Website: ulta-beauty
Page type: account-selection
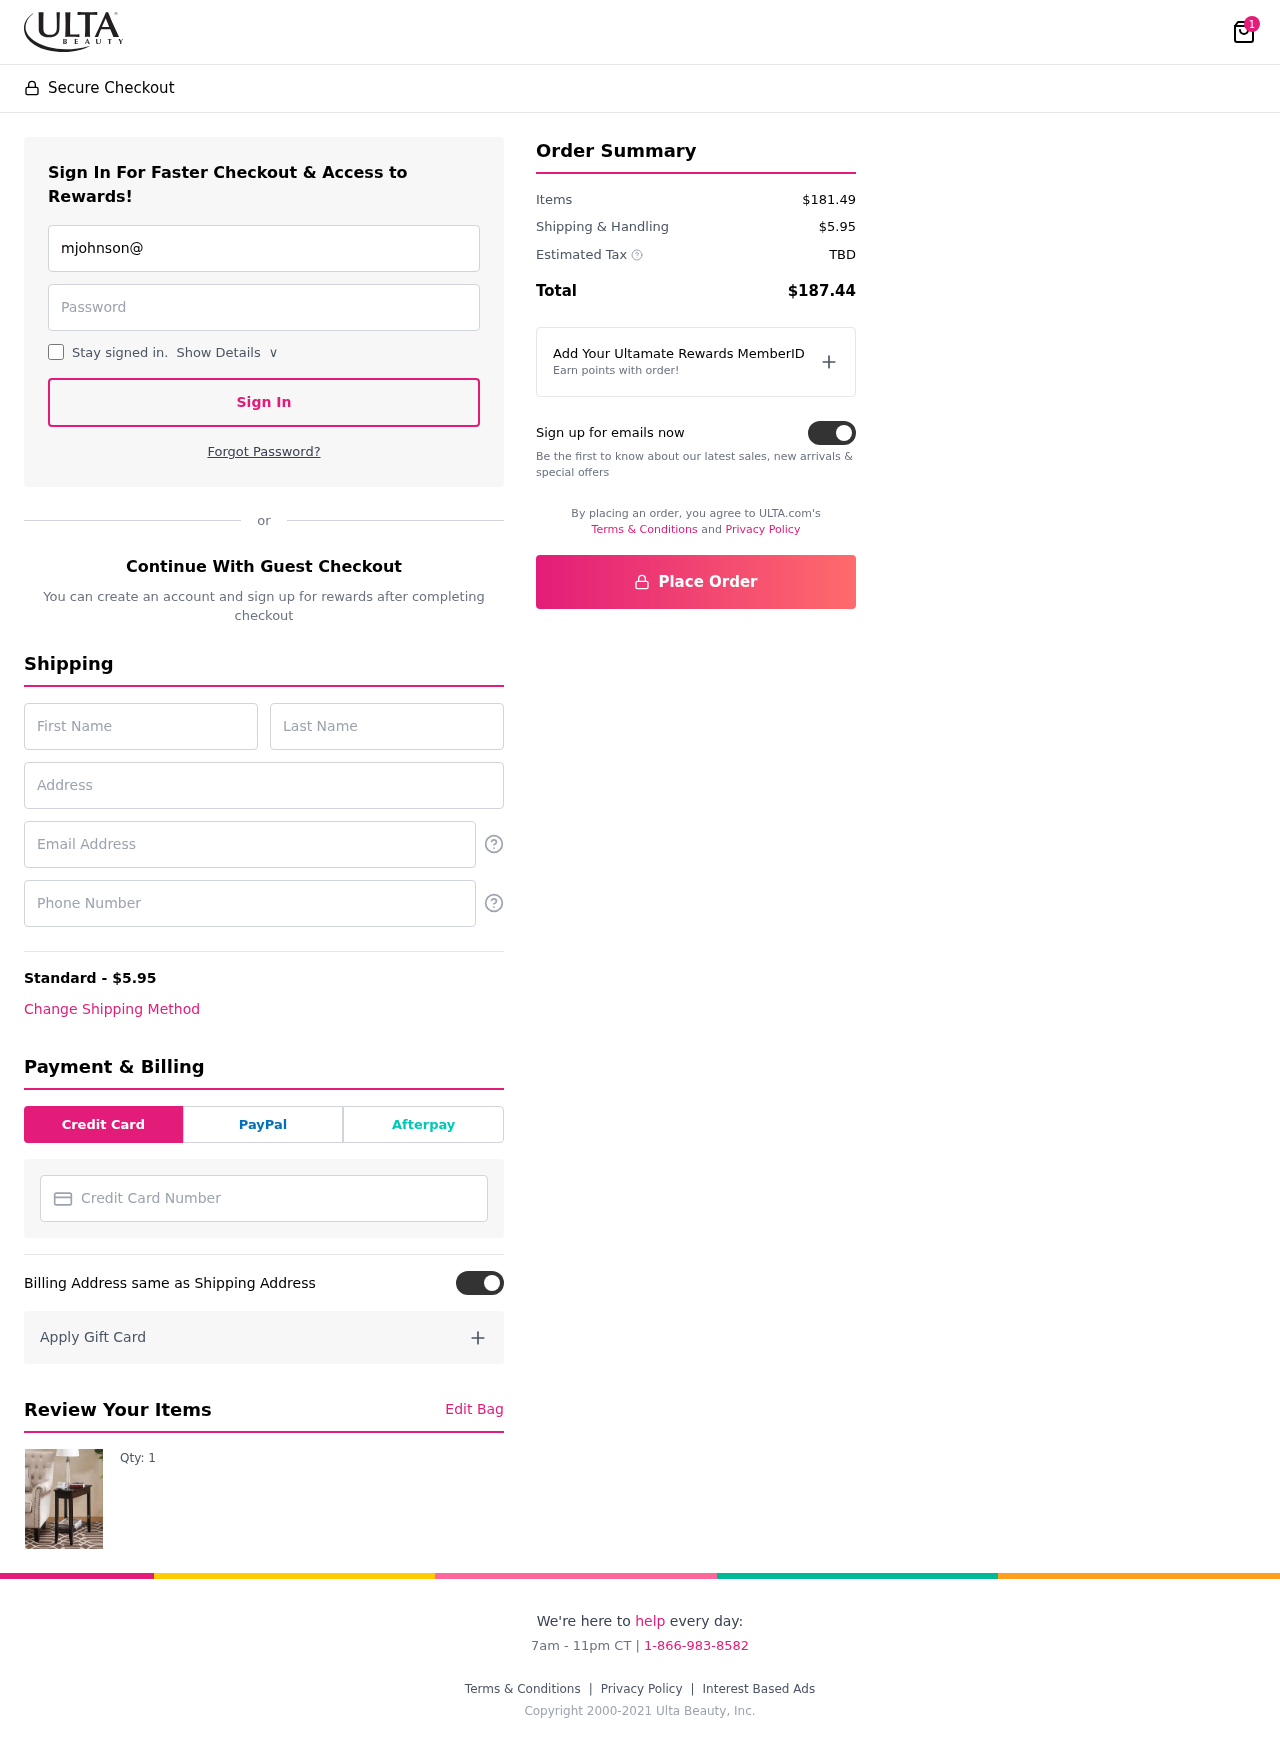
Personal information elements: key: PII_CARD_NUMBER
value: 6011 9718 1485 4366
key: PII_EMAIL
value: mjohnson@yahoo.com
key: PII_EMAIL2
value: mjohnson@yahoo.com
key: PII_FIRSTNAME
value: Matthew
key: PII_LASTNAME
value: Johnson
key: PII_PHONE
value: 4334700951
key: PII_STREET
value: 93604 Washington Mountain
Product elements: key: PRODUCT1_QUANTITY
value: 1
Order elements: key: ORDER_NUM_ITEMS
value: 1
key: ORDER_SHIPPING_COST
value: $5.95
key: ORDER_SUBTOTAL
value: $181.49
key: ORDER_TAX
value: TBD
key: ORDER_TOTAL
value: $187.44